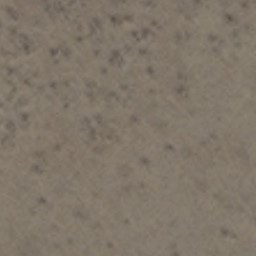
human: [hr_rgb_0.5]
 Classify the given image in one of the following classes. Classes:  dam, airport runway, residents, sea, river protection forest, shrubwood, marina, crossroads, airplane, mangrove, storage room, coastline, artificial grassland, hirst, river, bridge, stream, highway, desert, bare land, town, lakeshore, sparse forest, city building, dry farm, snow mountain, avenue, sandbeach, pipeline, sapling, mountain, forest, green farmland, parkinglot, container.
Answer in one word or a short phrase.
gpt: bare land